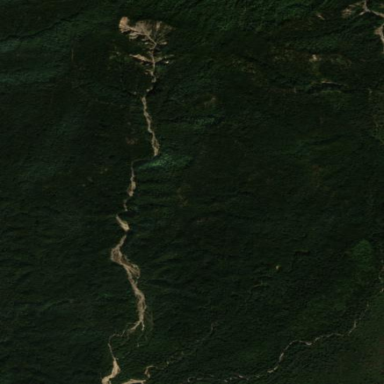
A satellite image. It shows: Forest area.